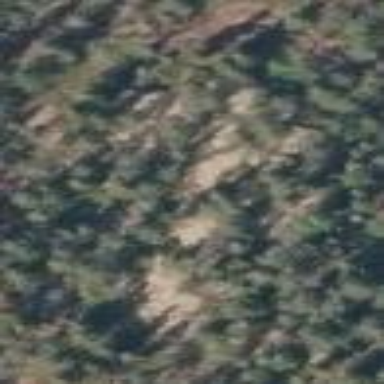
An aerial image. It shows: Landscape of bare rock.